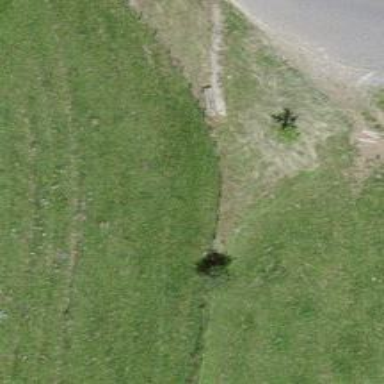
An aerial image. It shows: Bench.